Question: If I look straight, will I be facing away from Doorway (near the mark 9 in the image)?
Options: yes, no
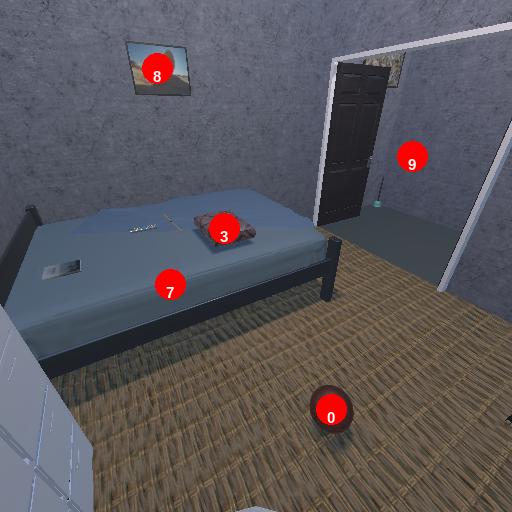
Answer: yes